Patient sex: F
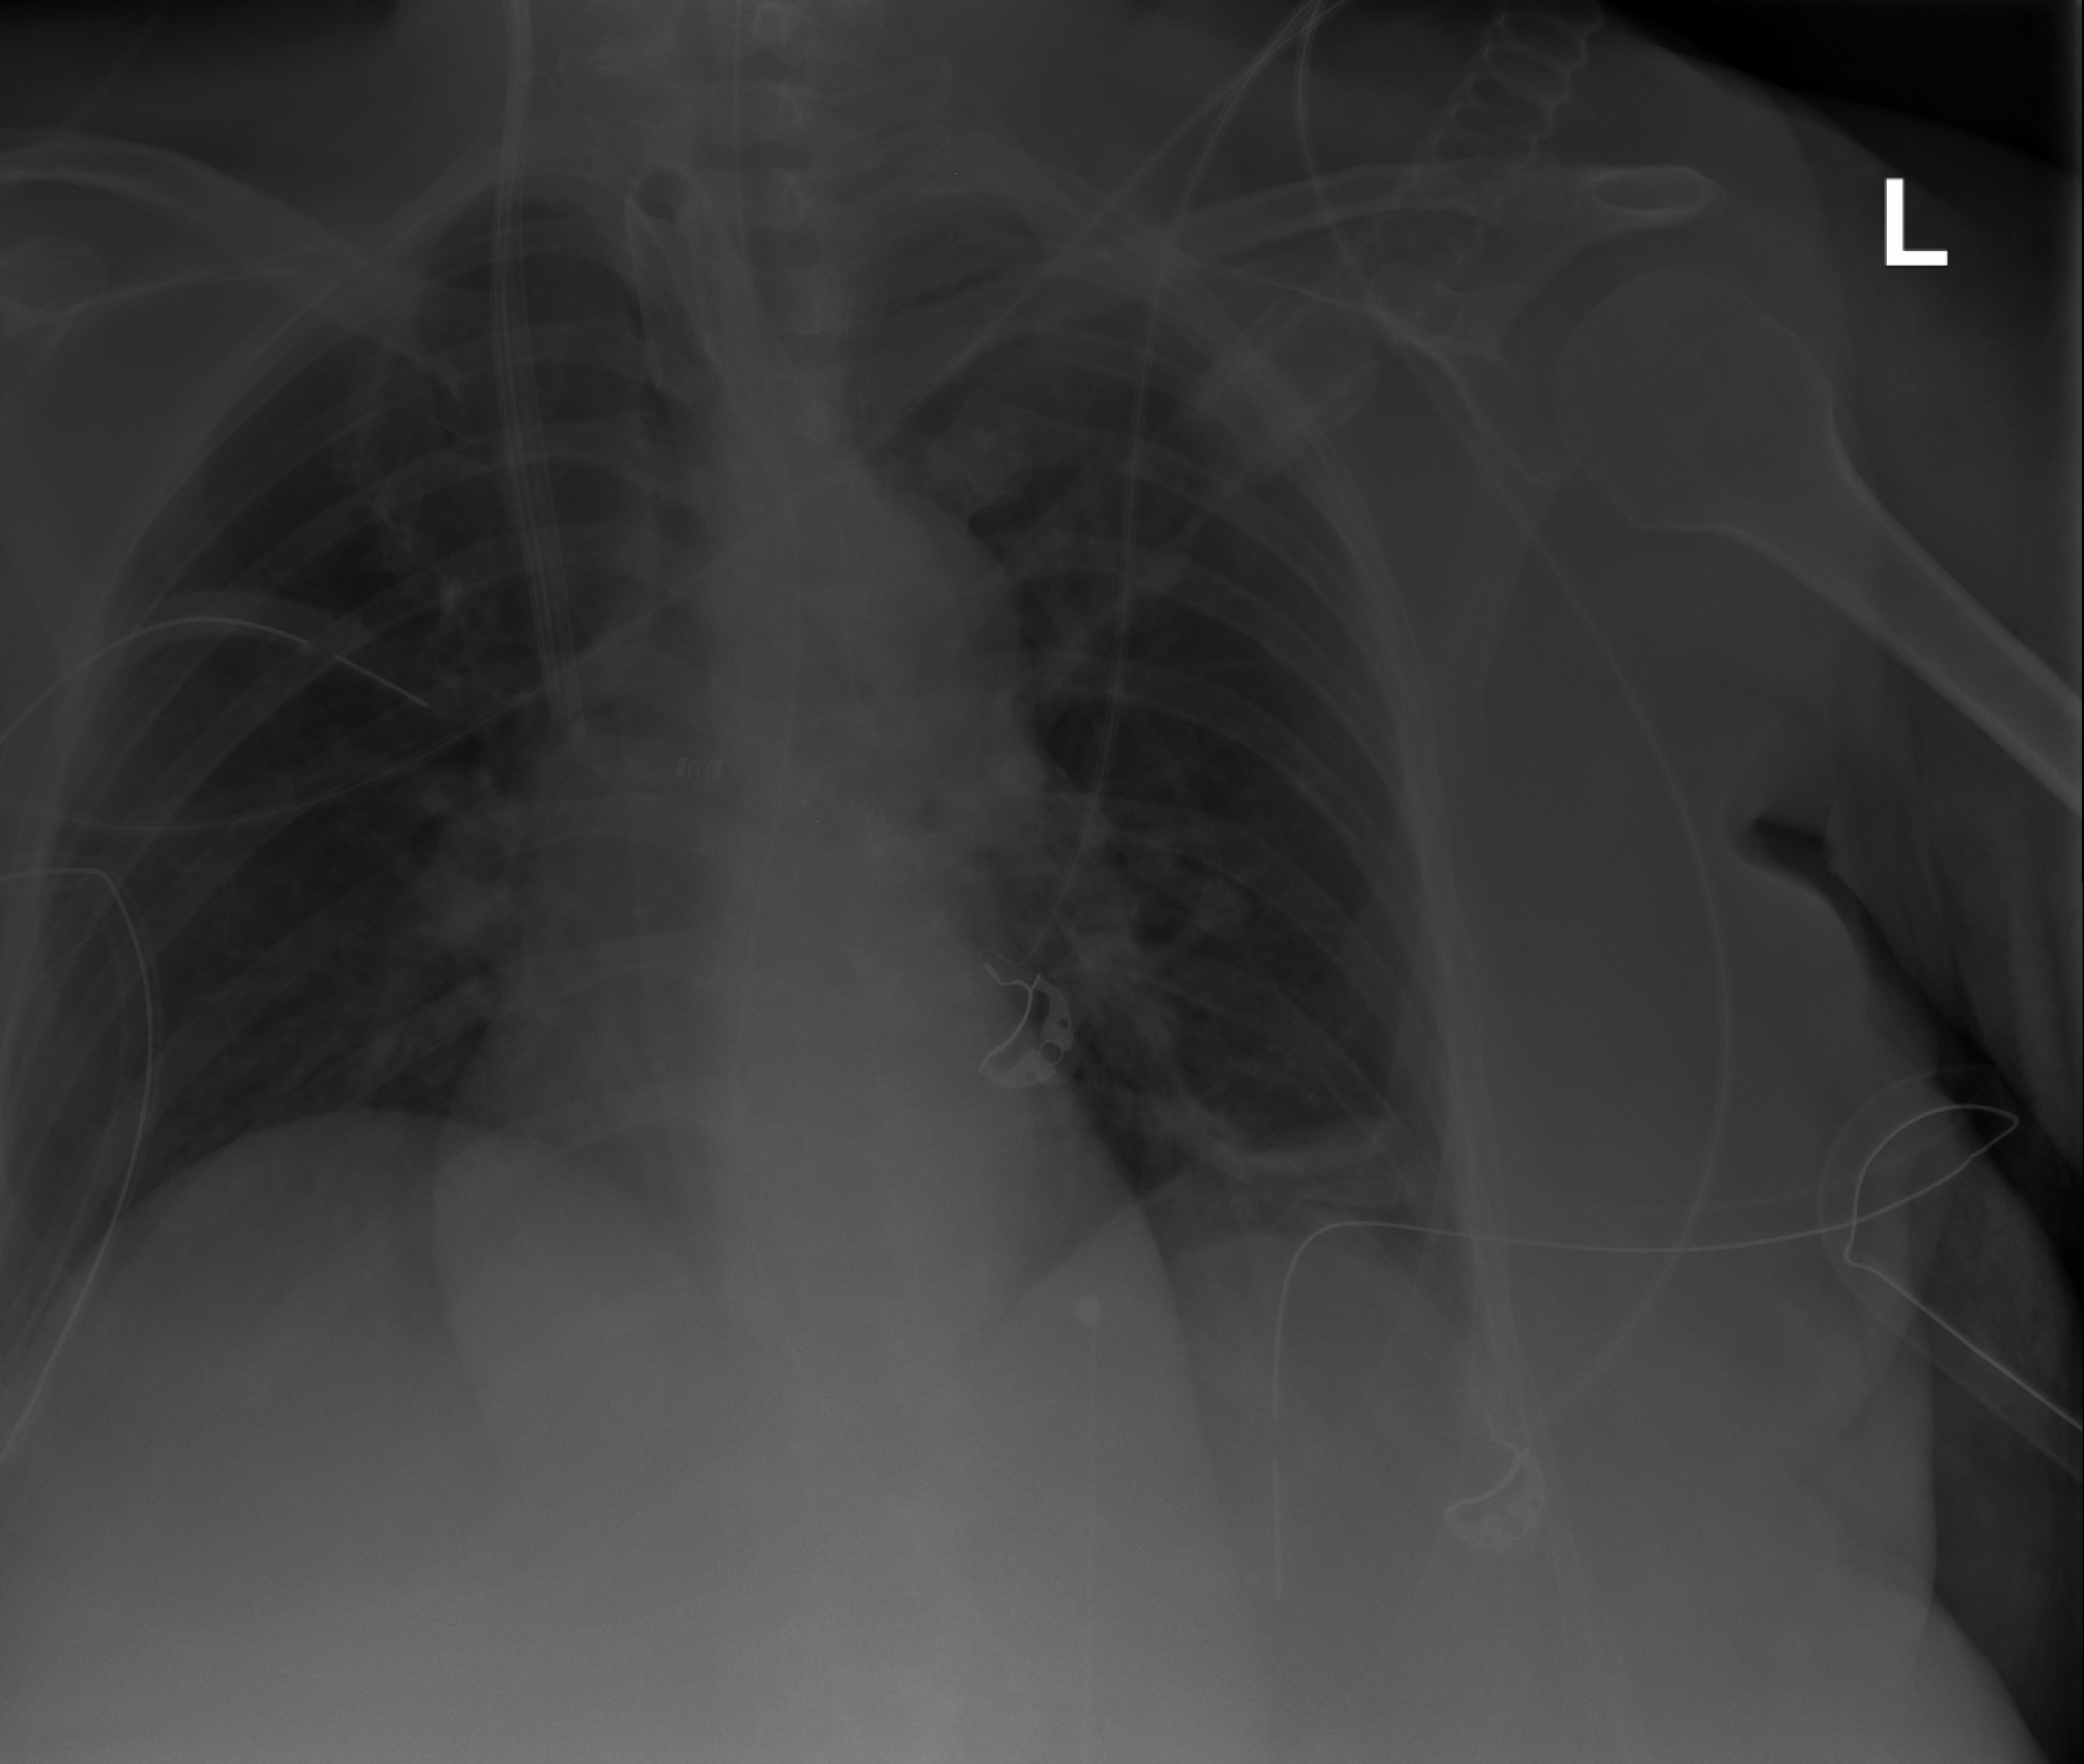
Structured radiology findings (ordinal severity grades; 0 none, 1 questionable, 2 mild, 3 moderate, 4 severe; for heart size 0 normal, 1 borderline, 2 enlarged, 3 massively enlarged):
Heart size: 2
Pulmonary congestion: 0
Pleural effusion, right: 0
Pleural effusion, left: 1
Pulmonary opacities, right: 2
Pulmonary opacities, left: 2
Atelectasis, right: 3
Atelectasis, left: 0